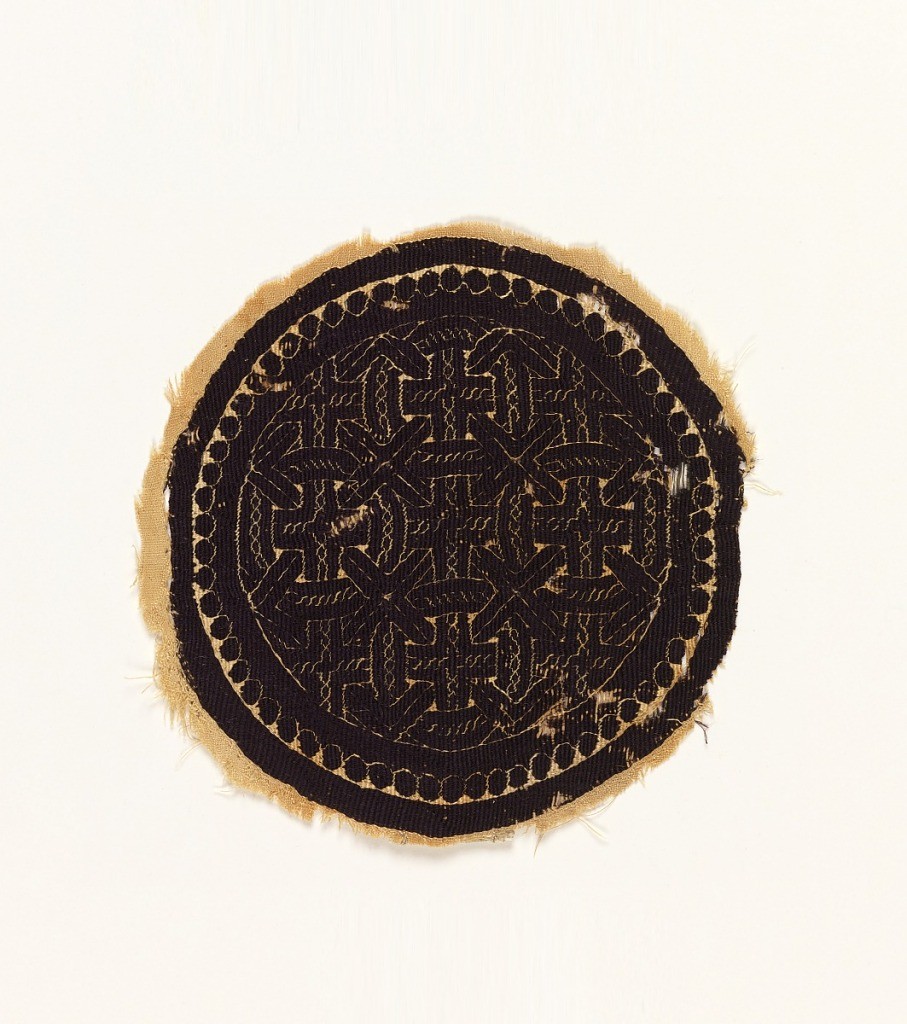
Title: Medallion
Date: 3rd–4th century
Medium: Warp; S-spun linen. Wefts; S-spun linen, Z-spun wool. Technique: slit tapestry with supplementary weft wrapping.
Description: Four crosses surrounded by circles interlaced by diagonal lines.